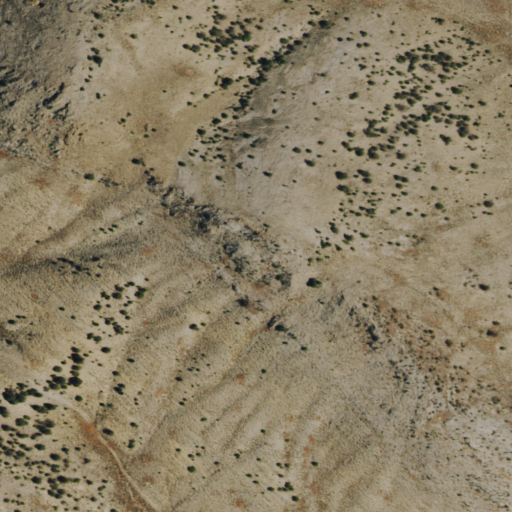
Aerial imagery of mountain in Nevada named Sharp Peak containing shrub and grassland